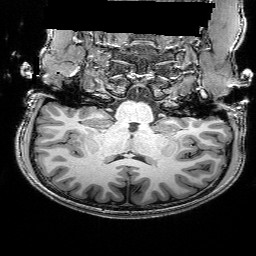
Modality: T1w
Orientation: sagittal
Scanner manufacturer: siemens
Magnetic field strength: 3 T
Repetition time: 2.25 s
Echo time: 0.00418 s